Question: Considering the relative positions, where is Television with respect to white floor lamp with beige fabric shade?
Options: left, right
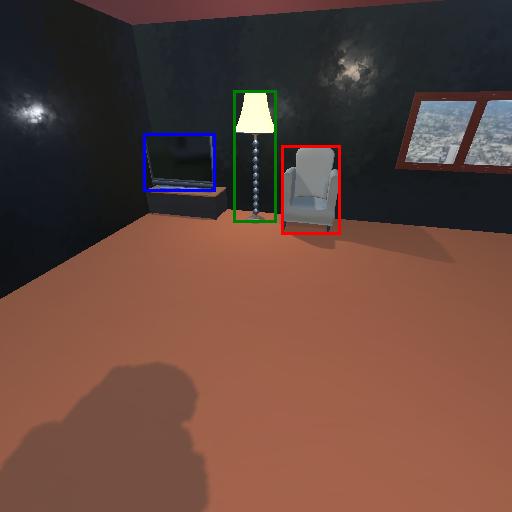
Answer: left